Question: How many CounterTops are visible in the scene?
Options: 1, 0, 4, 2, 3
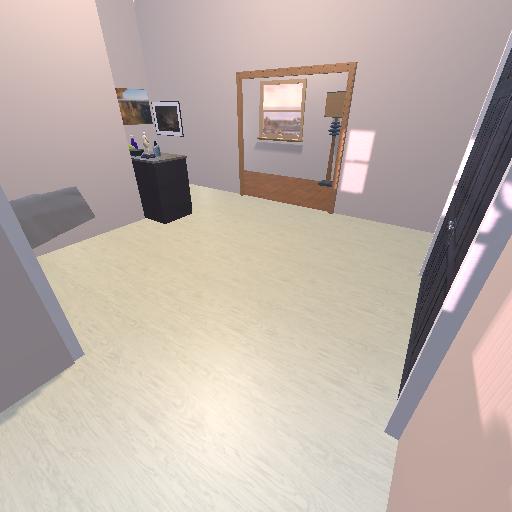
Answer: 1